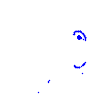
Particle: proton